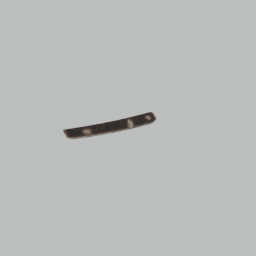
Label: animals